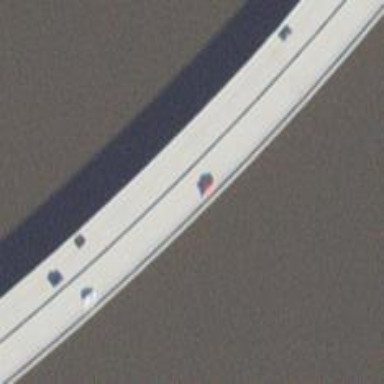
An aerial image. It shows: Beam-structured bridge on motorway.